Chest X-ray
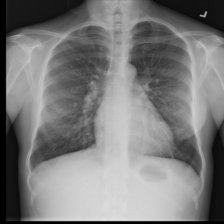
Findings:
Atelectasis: negative
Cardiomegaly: negative
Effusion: positive
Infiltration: negative
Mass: negative
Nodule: negative
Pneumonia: negative
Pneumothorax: negative
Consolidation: negative
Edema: negative
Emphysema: negative
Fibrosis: negative
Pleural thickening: negative
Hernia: negative